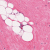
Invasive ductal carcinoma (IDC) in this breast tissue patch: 0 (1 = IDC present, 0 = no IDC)